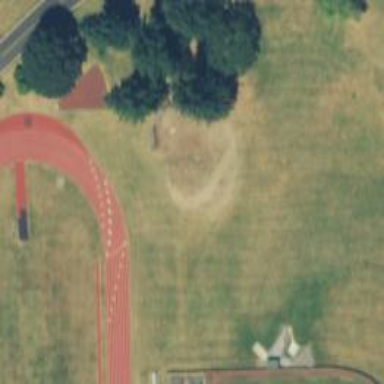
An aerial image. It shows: Softball pitch with grass surface for leisure land.